Aerial crown-view tile of a tropical tree (Barro Colorado Island, Panama), acquired 20241112:
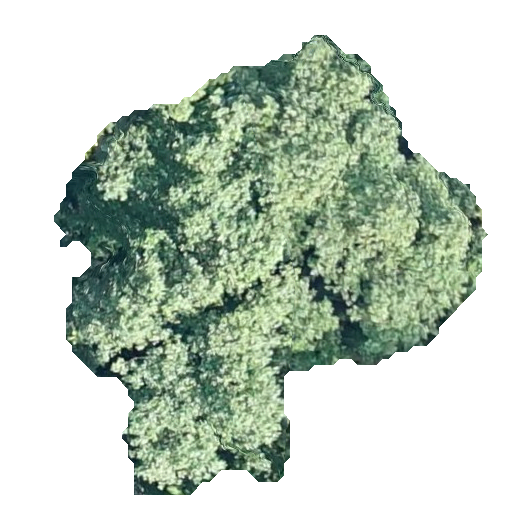
Species: Hieronyma alchorneoides
GBIF accepted scientific name: Hieronyma alchorneoides
Crown area: 189.38 m²